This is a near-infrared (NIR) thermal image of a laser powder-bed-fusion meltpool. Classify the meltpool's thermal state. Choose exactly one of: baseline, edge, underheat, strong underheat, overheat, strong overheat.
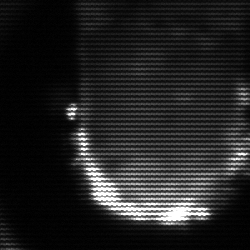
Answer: baseline